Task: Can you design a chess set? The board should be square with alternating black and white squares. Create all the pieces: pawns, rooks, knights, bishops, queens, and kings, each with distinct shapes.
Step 1335:
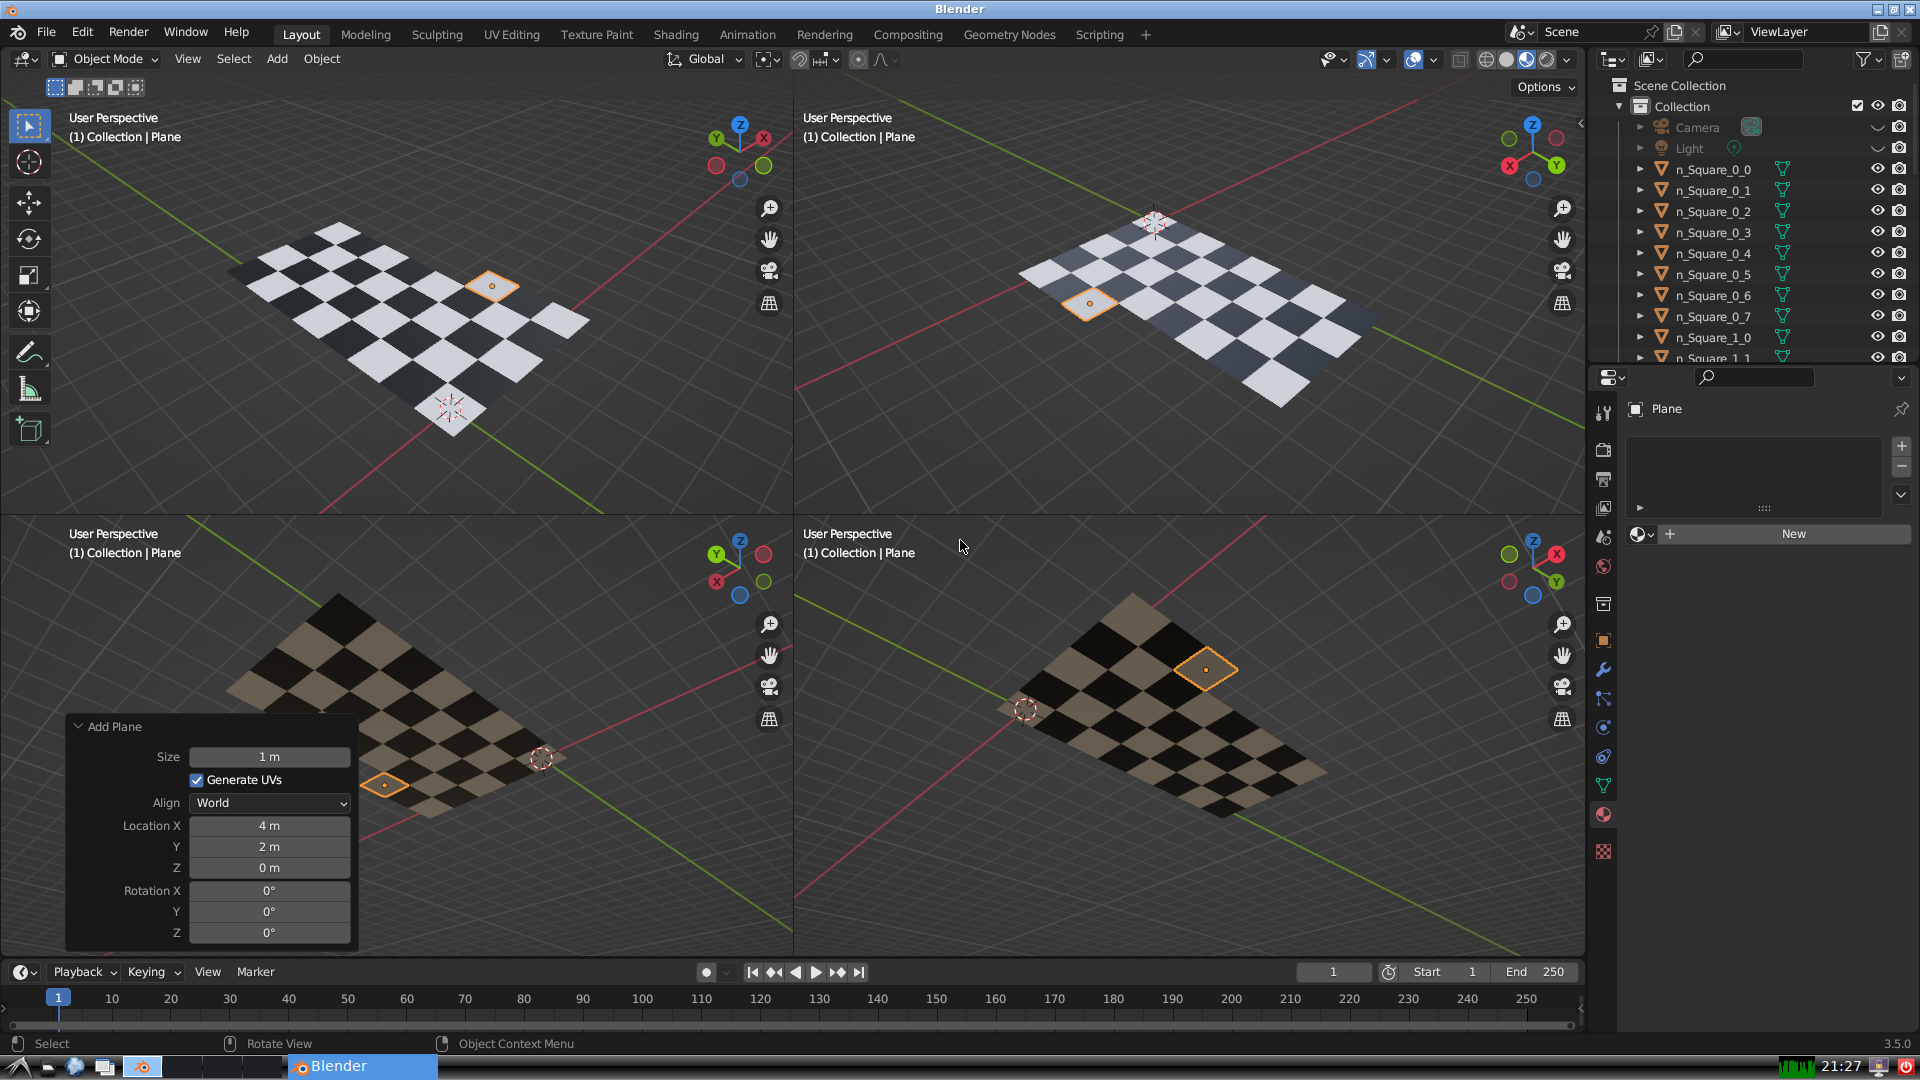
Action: {"key_press": ['Ctrl, Home']}